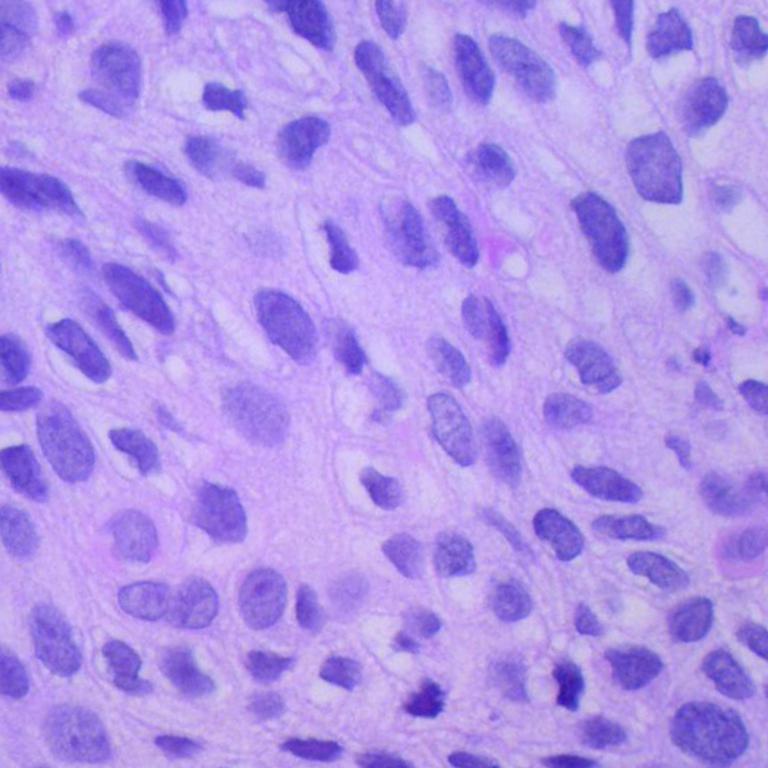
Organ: lung
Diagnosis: squamous carcinomas